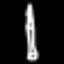
Label: pencil